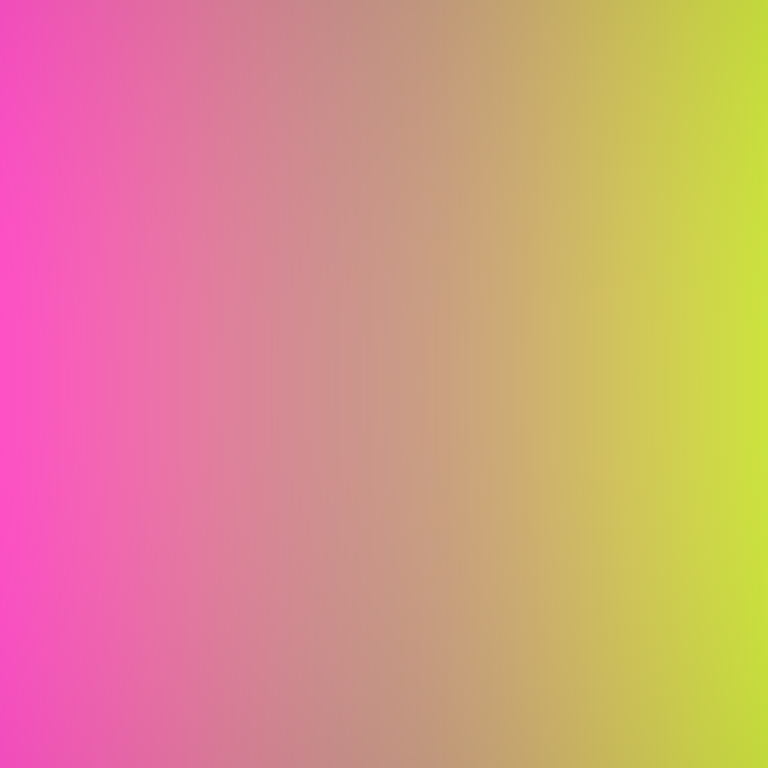
Abstract light effect, smooth gradient from pink to yellow, calm atmosphere, soft glow, no room, no furniture, no objects.